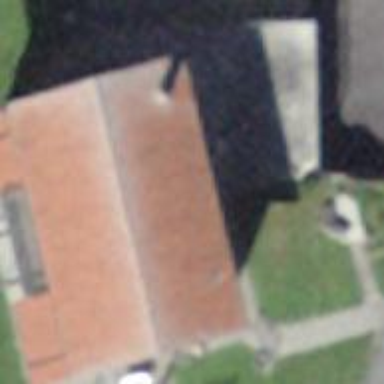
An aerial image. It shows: Residential building.